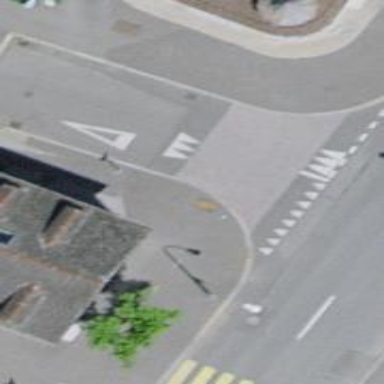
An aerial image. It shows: Unmarked footway crossing with traffic calming table.